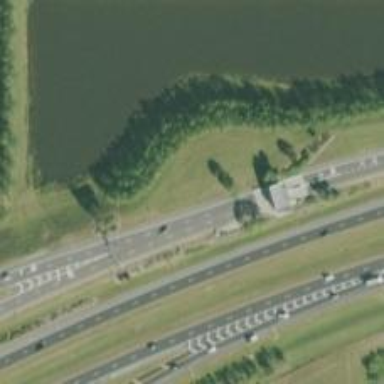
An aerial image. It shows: Parclo junction on motorway link.